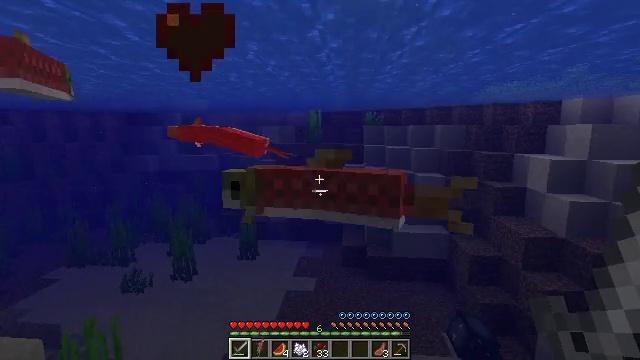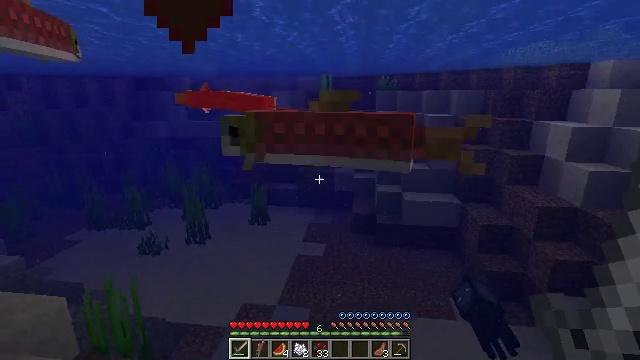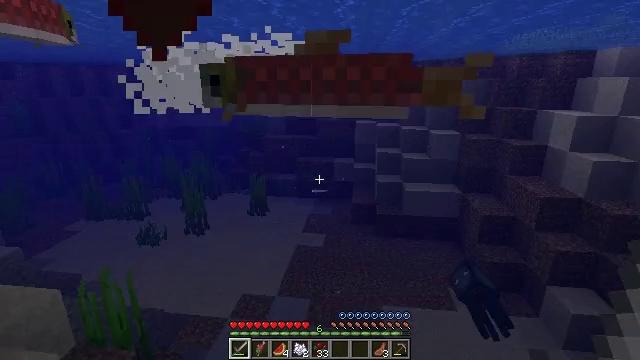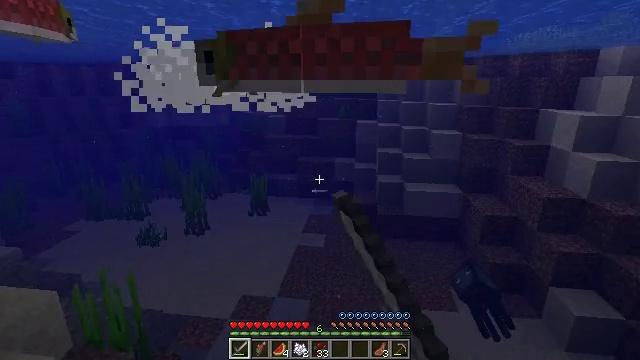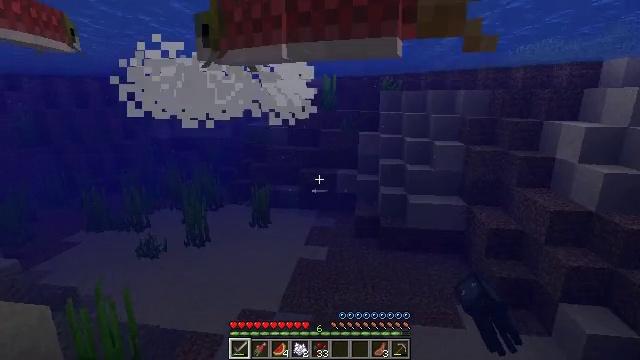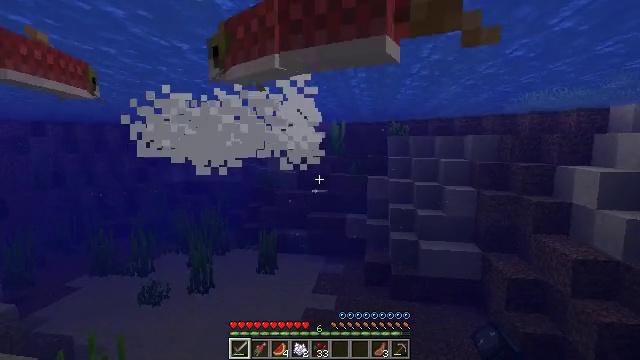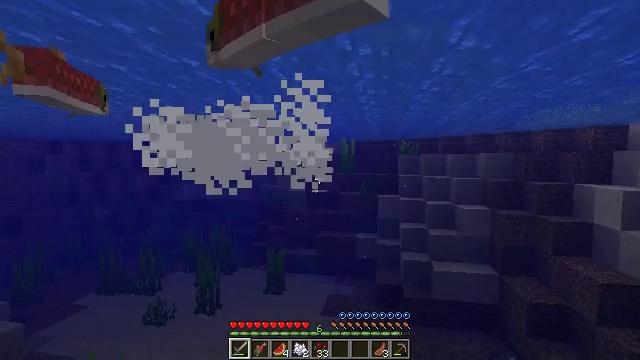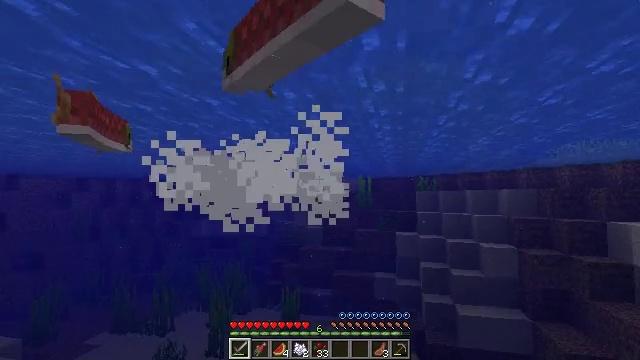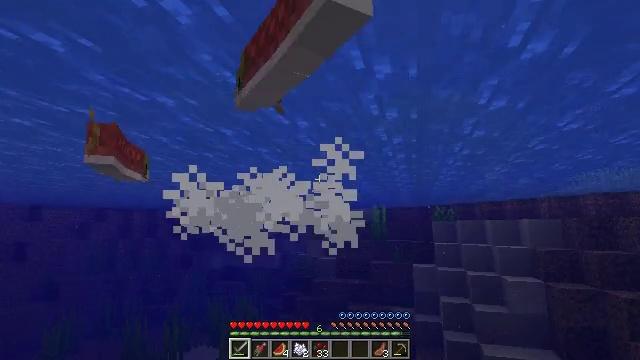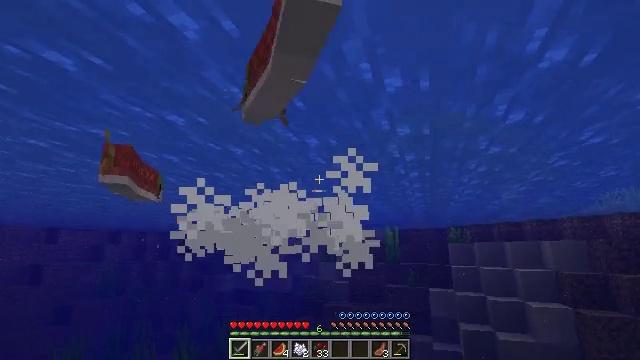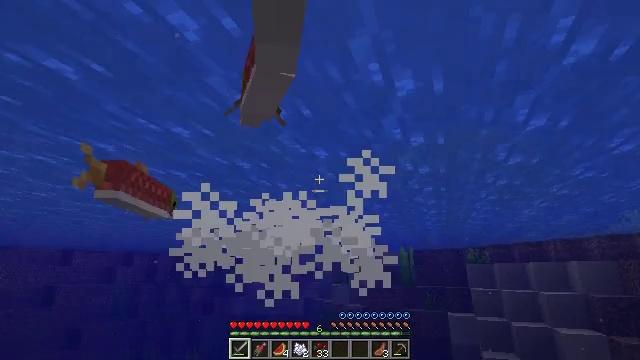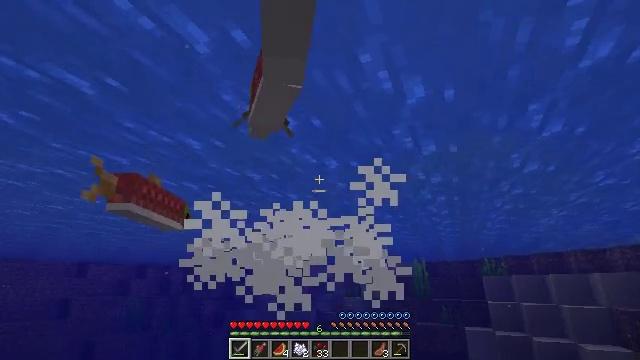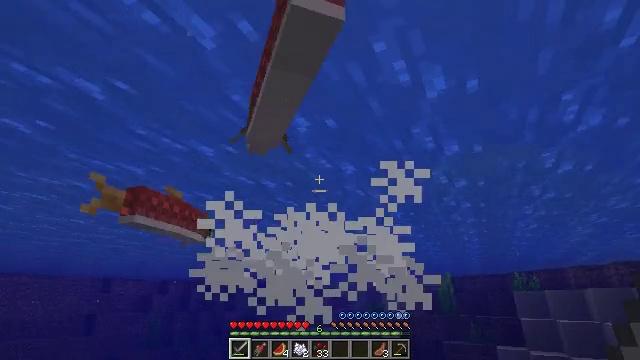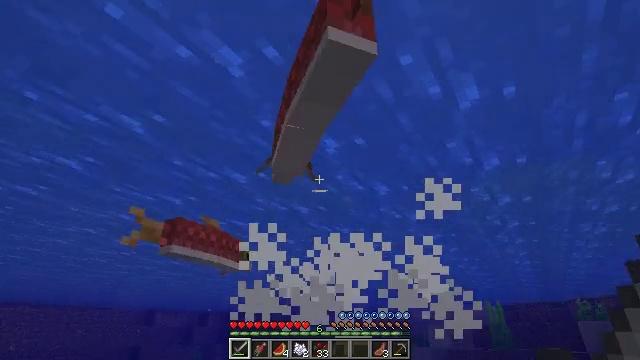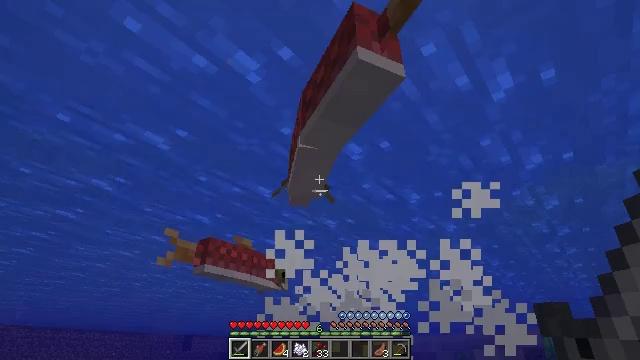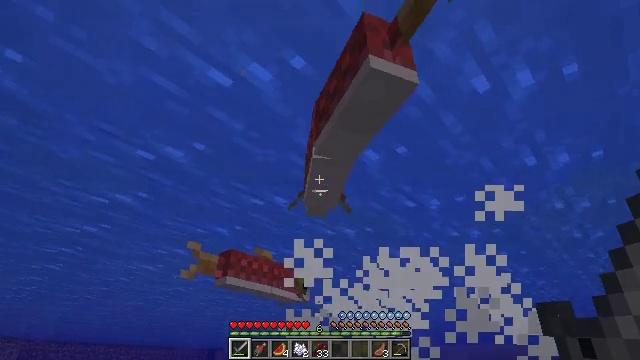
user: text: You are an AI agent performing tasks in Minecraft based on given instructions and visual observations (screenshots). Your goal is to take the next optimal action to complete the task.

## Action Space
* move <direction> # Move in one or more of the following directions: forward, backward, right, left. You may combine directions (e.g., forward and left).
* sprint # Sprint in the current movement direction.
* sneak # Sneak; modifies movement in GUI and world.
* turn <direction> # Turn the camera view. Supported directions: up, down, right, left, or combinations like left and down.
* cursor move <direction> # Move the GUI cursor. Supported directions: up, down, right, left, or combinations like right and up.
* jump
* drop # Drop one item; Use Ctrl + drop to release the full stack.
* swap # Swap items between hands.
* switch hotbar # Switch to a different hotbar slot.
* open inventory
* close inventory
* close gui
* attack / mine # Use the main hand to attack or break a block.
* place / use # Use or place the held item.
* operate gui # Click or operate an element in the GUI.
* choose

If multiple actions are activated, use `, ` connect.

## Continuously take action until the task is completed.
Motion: motion action
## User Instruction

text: Kill aquatic mobs.
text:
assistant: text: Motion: move forward, turn left and down
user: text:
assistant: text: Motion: move forward, turn down, attack / mine
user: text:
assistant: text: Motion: move forward, attack / mine
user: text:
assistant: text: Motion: move forward, turn up, attack / mine
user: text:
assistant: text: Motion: move forward, turn left and up
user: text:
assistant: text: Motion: move forward, turn left and up
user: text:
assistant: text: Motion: move forward, turn left and up
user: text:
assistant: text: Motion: move forward, turn left and up
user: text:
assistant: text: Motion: move forward, turn left and up
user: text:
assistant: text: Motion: move forward, turn left and up
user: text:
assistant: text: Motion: move forward, turn left and up
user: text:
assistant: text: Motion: move forward, turn left and up
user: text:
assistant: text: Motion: move forward, turn left and up
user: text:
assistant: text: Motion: move forward, turn left and up
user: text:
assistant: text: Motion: move forward, turn left and up
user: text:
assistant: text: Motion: move forward, turn left and up
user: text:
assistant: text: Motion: move forward, turn left and up
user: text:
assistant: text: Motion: move forward, attack / mine
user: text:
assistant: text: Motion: move forward, turn right, attack / mine
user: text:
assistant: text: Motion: move forward, turn right and down, attack / mine
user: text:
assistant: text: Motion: move forward, turn right and down
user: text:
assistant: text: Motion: move forward, turn right and down
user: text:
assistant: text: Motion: move forward
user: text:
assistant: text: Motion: move forward
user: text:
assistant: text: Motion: move forward
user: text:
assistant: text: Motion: move forward
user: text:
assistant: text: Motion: move forward, attack / mine
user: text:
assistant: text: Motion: move forward, turn right, attack / mine
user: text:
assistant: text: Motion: move forward, turn right
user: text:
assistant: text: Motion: move forward, turn right and up